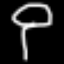
Label: mushroom